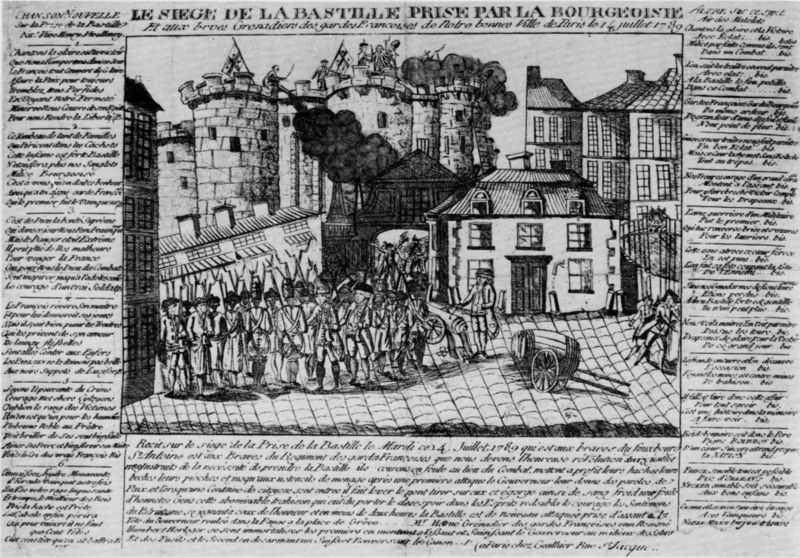
Titel: La siège de la Bastille prise par la bourgeoisie, Die Belagerung und Einnahme der Bastille durch die Bourgeoisie
Standort: Paris
Institution: Bibliothèque Nationale.
Schlagwörter: angriff, baum, dunkel, feuer, gruppe, kampf, weiß, menschen, stadt, fenster, frankreich, grau, hut, licht, männer, paris, schwarz, skizze, strasse, zeichnung, dach, gebäude, haus, alt, geschichte, hinrichtung, stein, steine, tot, bild, häuser, rauch, blatt, bauern, karren, turm, schrift, papier, sitz, fahnen, ort, pflaster, fahne, dächer, mauer, grafik, graphik, platz, französisch, karre, rad, wagen, angst, brand, dampf, krieg, sturm, zerstörung, soldaten, zahlen, tor, zinnen, befestigung, flucht, tusche, kanone, unterschrift, buch, burg, türme, torbogen, explosion, festung, druck, radierung, stich, kupfer, illustration, militär, revolution, schwarzweiß, text, uniform, uniformen, waffen, zeitschrift, zeitung, bericht, soldat, waffe, kundgebung, volk, degen, fass, rathaus, armee, heer, marsch, tinte, französische, buchseite, stadttor, bedrohung, verteidiger, gefängnis, gewehr, leid, mittelalter, eroberung, graben, stadtmauer, lanzen, kanonen, gewehre, kupferstich, gravure, burggraben, netz, französische revolution, flugblatt, handschrift, zinne, schreibschrift, rasterung, verteidigung, graphk, bajonett, bürgerkrieg, artikel, pech, bajonette, truppen, bastille, belagerung, sturm auf die bastille, erstürmung, garnison, bourgeoisie, brigade, bstille, chronique, kolone, prise de la bastille, soldatengruppe, süalten, wagem, zeitungsbericht, gewähre, einnahme, revoluton, gutsherren, inskizze